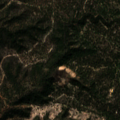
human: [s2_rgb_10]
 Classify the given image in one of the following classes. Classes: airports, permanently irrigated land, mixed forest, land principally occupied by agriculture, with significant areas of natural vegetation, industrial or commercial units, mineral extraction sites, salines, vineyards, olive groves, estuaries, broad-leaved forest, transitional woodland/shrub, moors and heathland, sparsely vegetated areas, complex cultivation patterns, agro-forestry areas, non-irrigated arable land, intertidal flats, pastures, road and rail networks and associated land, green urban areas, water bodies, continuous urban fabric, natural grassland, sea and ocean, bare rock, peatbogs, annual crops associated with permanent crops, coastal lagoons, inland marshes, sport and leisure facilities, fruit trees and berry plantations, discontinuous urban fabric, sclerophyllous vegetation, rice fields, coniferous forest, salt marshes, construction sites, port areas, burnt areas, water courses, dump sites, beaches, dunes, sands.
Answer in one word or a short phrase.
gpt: broad-leaved forest, mixed forest